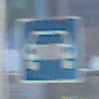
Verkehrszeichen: Kraftfahrstrasse
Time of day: MorningAfternoon
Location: Outdoor (Urban)
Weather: PartlyCloudy
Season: NotSpecified
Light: Natural